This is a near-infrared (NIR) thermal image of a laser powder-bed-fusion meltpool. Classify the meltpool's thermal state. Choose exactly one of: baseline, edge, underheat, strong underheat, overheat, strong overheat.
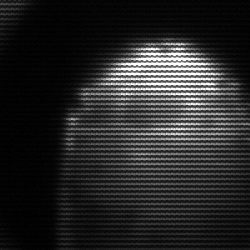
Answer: strong underheat